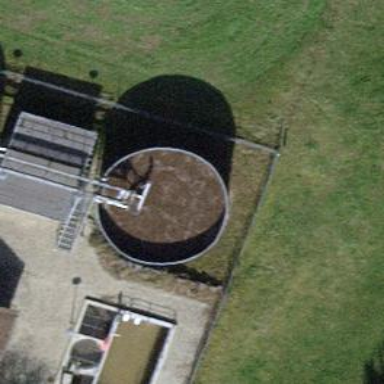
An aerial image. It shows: Wastewater plant.